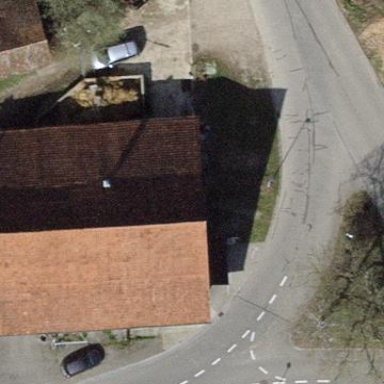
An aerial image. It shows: Gabled house with tiled roof.